Question: I have an iOS application that I developed that runs fine newer iPhones and iPads.
I get this error on a 1st generation iPad running iOS 5.1.1:
"The item you've requested is not currently available in the U.S. store."
The app is distributed by the B2B store and was installed using a coupon code.
5.1.1 is the latest version that will run on a 1st generation iPad.
I double checked the app's settings in itunes connect and it is marked as available in the U.S. store; in fact, that is the only store it is available in.
Other similar apps that I have developed will run fine on the iPad, BUT those apps are built for the public Appstore. This is why I am pursuing B2B as the problem.
A user reported this problem to me, and I was able to reproduce it easily, so it is not limited to one device.
I cannot find any documentation that this should not work.
How can I get the real reason this is failing?
Is there documentation on minimum version of iOS that supports B2B distribution?
What else should I check?

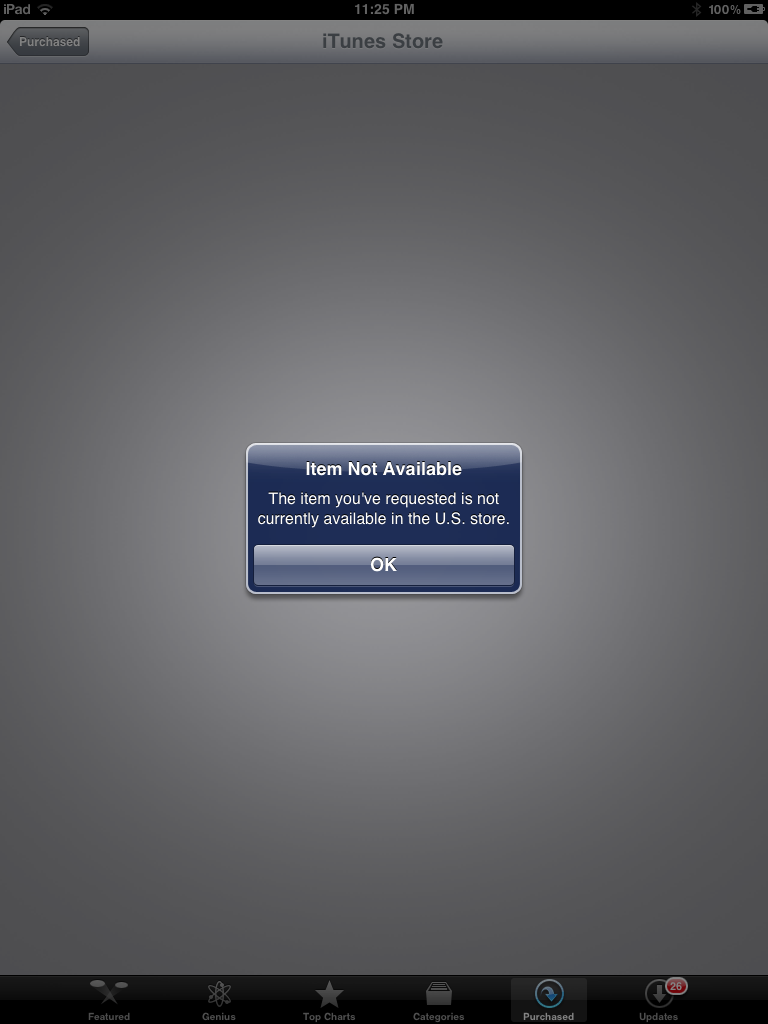
Answer: This problem "magically" went away.
Here is the story of it going away:
I reported it to Apple and after several days they responded that they could not reproduce the problem.
I picked up the iPad 1 and tried to reproduce the problem myself. I could not reproduce the problem.
I suspect it was something with Apple's servers as I did not change anything on the iPad 1 as all I was doing with it was testing this bug.
I know that I was not nuts for reporting this problem as one of the users of my app reported it as well.